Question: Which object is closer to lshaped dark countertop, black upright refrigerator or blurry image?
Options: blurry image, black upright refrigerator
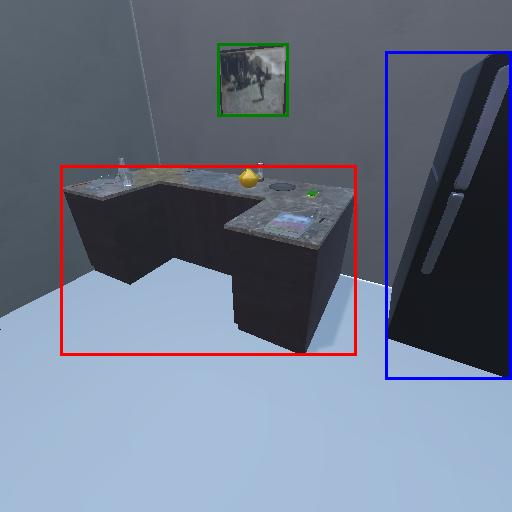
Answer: blurry image